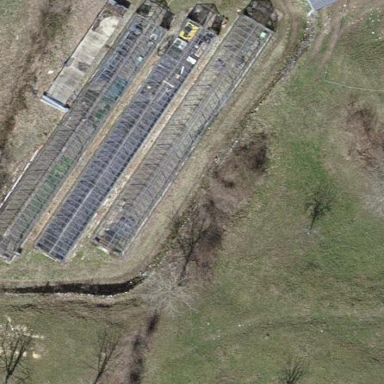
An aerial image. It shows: Greenhouse.